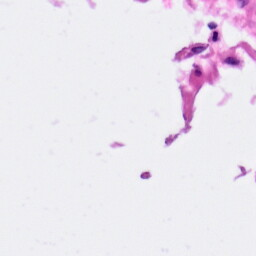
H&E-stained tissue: Pancreatic